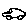
Label: car